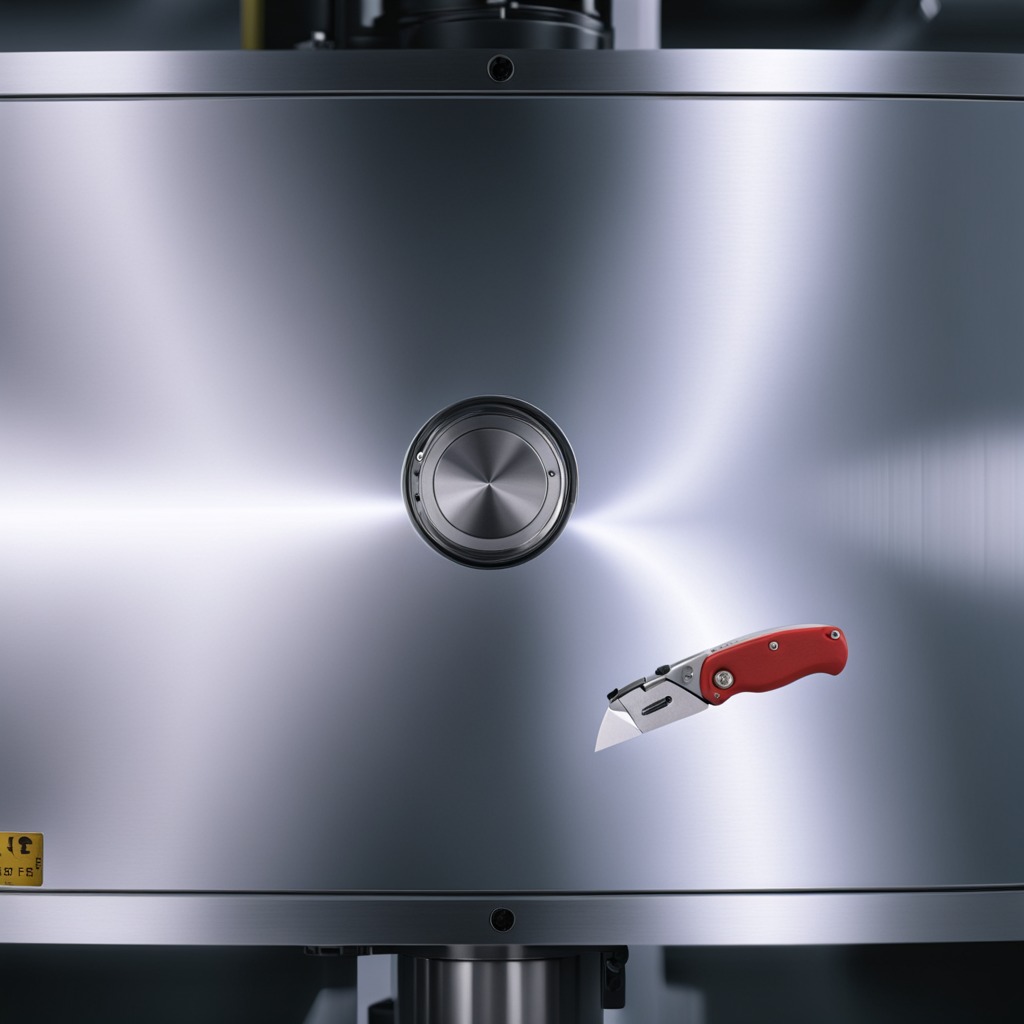
A utility knife is lying on a metal table in a machine shop under fluorescent lights.